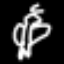
Label: angel